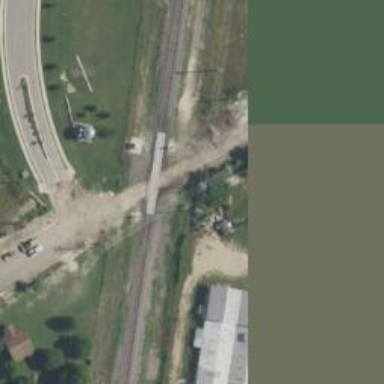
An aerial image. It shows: Level crossing along the railway.